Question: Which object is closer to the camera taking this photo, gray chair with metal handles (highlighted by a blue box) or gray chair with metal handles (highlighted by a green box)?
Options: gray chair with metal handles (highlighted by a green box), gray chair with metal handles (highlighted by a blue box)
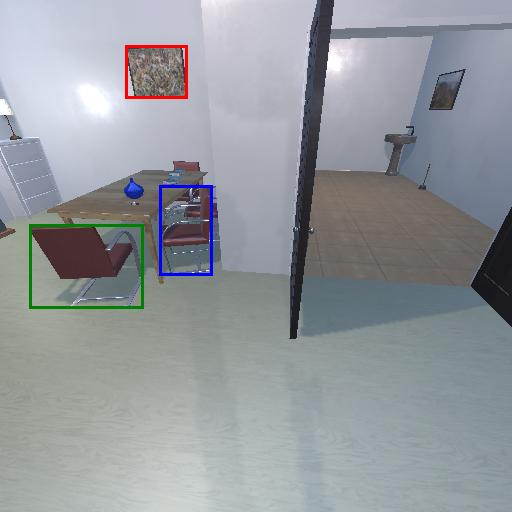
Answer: gray chair with metal handles (highlighted by a green box)